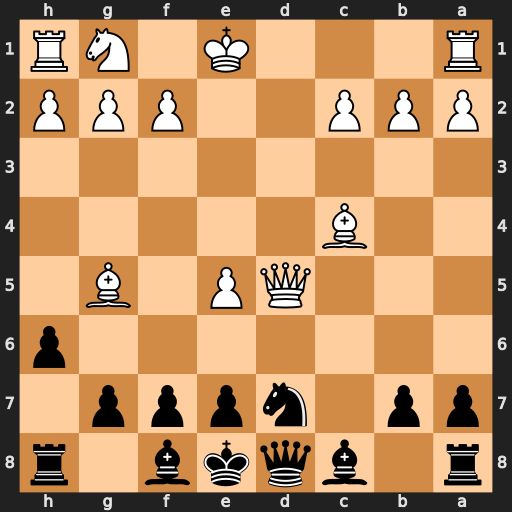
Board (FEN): r1bqkb1r/pp1nppp1/7p/3QP1B1/2B5/8/PPP2PPP/R3K1NR
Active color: b
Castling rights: KQkq
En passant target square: -
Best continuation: e6 Bxd8 exd5 Bxd5 Kxd8